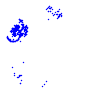
Particle: pion